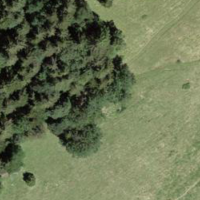
EUNIS habitat code: 24
Species observed at this site:
Populus tremula
Oxalis acetosella